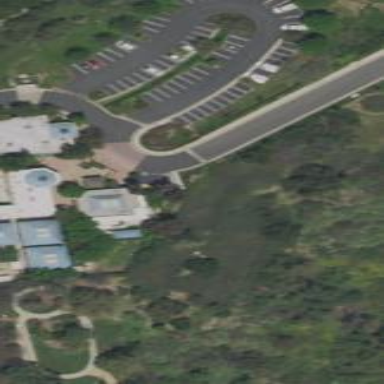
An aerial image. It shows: Animal shelter building.